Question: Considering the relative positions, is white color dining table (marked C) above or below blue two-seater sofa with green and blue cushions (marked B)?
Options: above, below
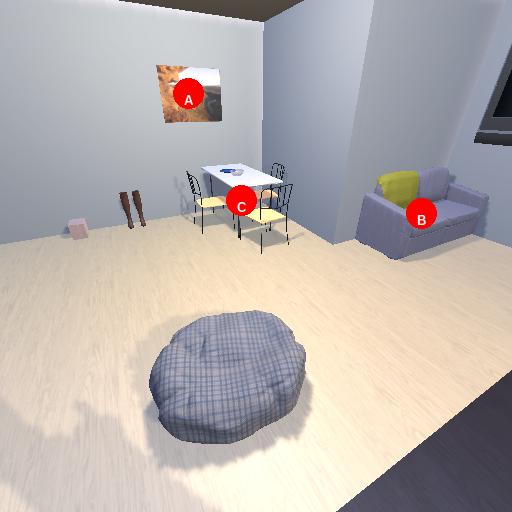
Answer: above